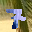
Label: 7